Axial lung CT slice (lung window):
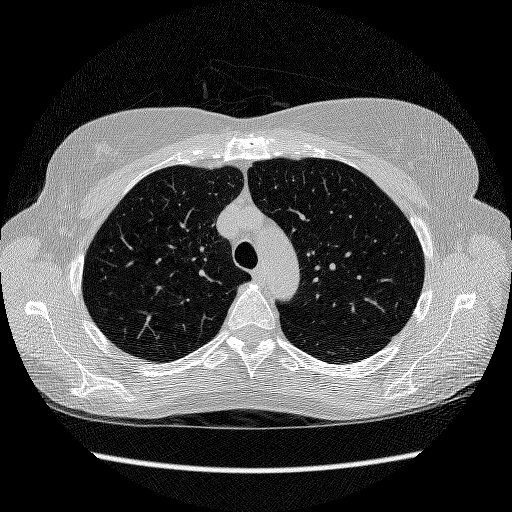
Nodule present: no